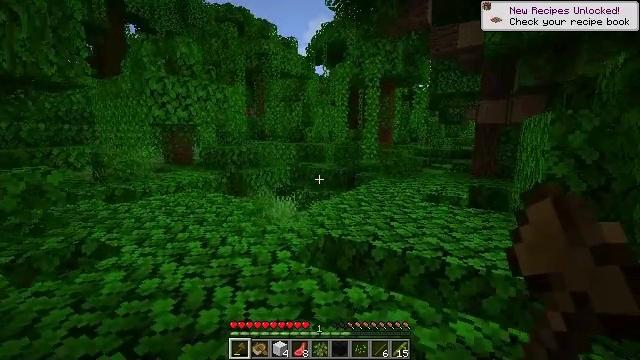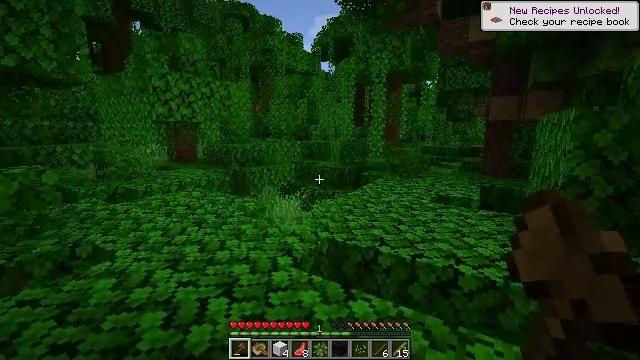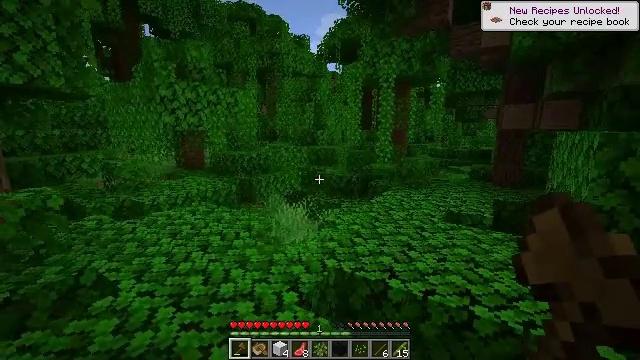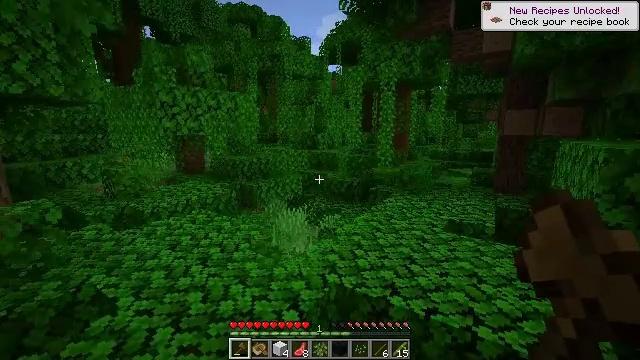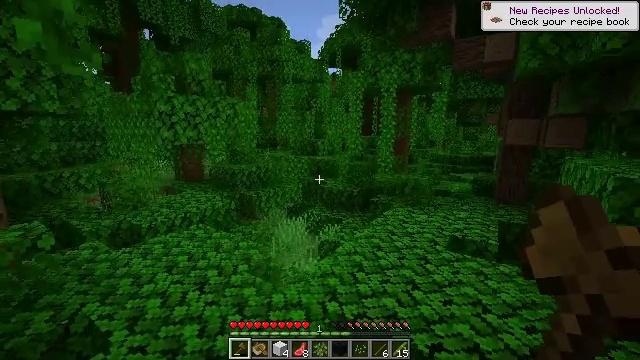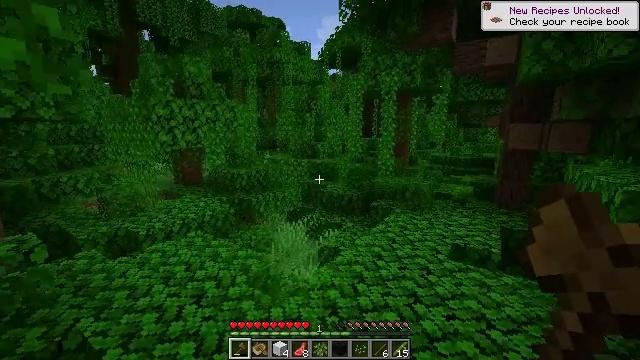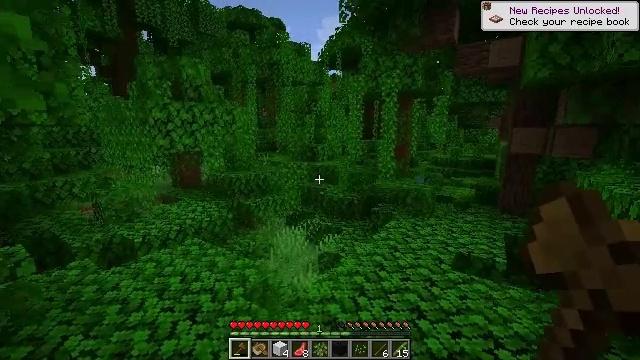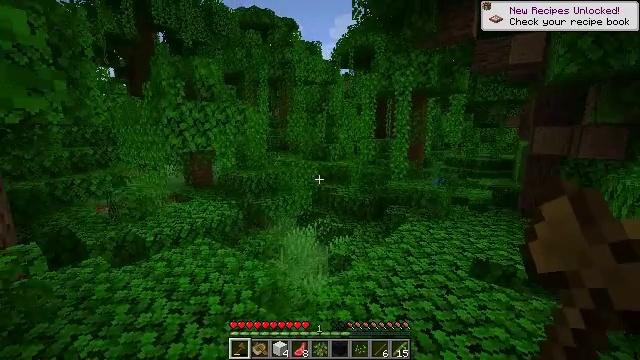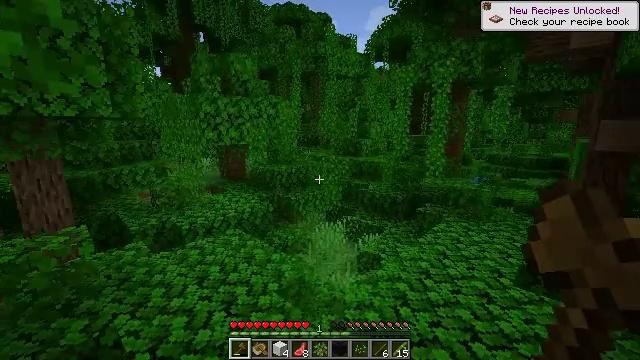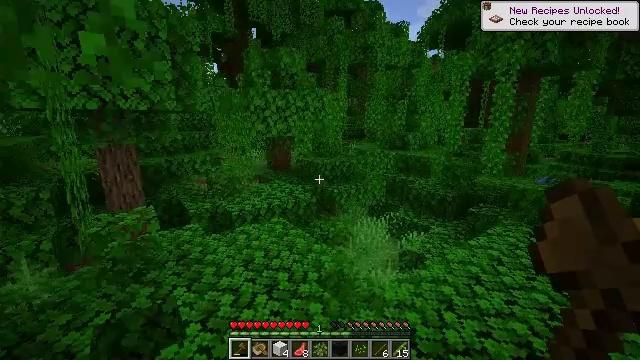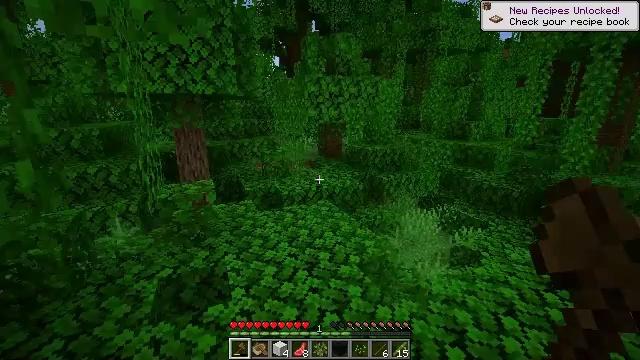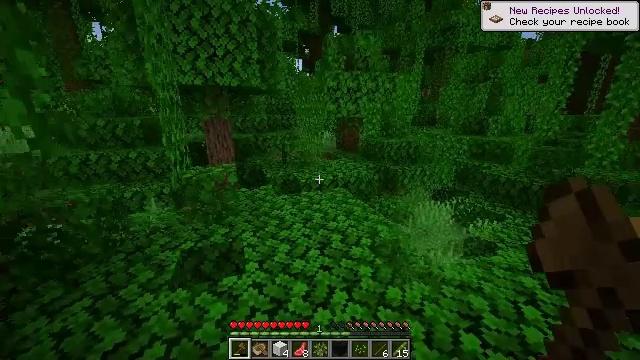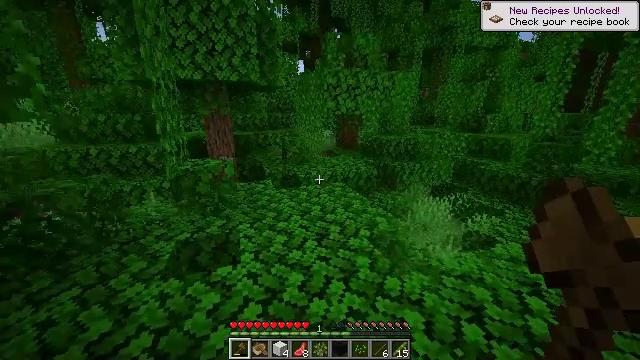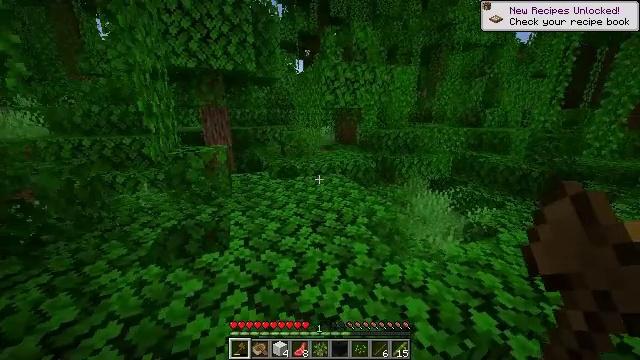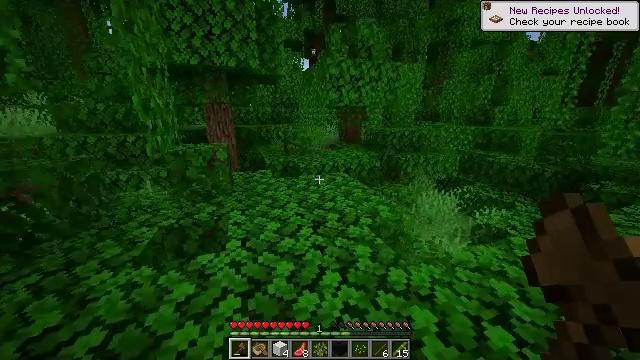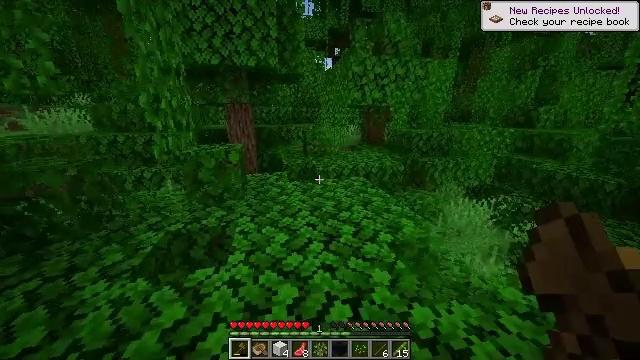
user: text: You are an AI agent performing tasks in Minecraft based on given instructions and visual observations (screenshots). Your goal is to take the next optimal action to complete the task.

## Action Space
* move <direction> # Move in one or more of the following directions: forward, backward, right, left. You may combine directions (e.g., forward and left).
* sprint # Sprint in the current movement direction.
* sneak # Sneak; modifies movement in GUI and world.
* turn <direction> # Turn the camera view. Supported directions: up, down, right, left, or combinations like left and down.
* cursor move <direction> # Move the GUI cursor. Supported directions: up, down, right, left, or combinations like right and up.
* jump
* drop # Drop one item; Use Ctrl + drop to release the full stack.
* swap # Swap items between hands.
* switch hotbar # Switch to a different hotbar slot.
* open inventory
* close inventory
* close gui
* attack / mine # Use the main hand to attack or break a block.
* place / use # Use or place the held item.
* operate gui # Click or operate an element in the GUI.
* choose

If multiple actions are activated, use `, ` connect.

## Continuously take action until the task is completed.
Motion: motion action
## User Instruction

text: Gather cocoa beans from the pod.
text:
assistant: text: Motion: move forward, turn left
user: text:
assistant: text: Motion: move forward, turn left, jump
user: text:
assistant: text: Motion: move forward, jump
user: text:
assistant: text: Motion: move forward, jump
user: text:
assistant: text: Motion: move forward, jump
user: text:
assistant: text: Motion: move forward
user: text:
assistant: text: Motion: move forward, turn left
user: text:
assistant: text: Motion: move forward, turn left
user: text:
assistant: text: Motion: move forward, sprint, turn left and down
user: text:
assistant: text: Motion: move forward, sprint, turn left and down
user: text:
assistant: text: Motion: move forward, sprint, turn left and down
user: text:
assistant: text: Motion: move forward, sprint
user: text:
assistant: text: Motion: move forward, sprint
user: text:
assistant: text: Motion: move forward, sprint, turn left
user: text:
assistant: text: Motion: move forward, sprint, turn left
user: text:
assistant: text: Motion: move forward, sprint, turn left
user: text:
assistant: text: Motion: move forward, sprint
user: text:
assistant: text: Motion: move forward, sprint
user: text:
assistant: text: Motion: move forward, sprint
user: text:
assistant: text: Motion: move forward, sprint
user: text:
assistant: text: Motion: move forward, sprint
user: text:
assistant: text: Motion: move forward, sprint
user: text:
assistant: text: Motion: move forward, sprint
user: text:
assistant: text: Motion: move forward, sprint
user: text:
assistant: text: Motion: move forward, sprint
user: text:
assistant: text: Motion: move forward, sprint
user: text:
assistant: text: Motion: move forward, sprint
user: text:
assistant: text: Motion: move forward, sprint
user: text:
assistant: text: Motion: move forward, sprint
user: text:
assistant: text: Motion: move forward, sprint